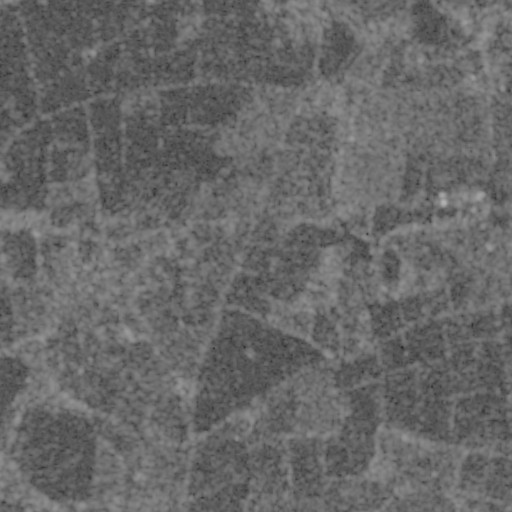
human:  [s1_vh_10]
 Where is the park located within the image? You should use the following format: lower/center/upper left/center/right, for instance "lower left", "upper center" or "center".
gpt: The park is located in the lower center of the image.
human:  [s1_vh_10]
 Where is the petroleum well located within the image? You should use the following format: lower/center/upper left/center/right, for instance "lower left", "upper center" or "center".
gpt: The petroleum well is located in the center left of the image.
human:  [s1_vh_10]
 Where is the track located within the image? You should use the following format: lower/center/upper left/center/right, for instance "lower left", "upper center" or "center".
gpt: There is no track in the image.

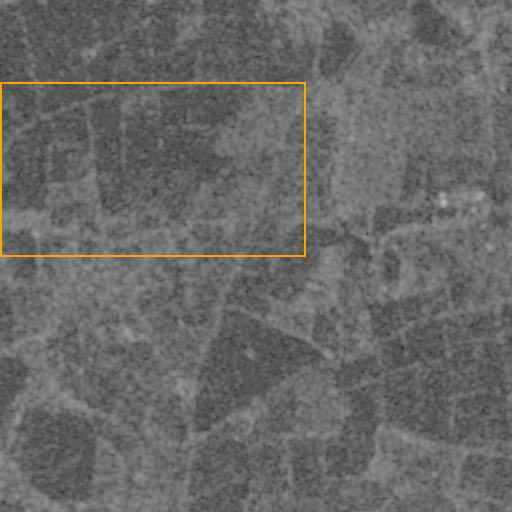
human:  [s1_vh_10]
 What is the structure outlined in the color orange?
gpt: The structure outlined in orange is a crop field.
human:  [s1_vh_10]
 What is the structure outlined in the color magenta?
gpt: There is no magenta outline.